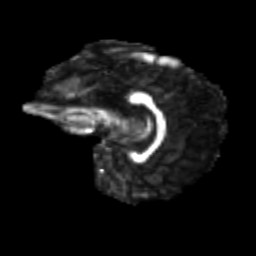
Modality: FA
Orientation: sagittal
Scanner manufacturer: siemens
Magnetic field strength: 3 T
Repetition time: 9.2 s
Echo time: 0.084 s